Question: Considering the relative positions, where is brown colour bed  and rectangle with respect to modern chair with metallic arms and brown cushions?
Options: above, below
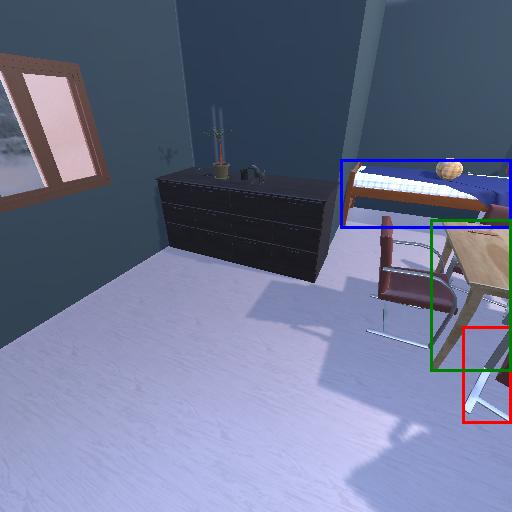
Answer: above